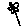
Label: flower